Field crop: maize
Growth stage: 2
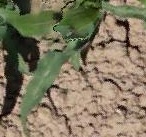
Species: maize